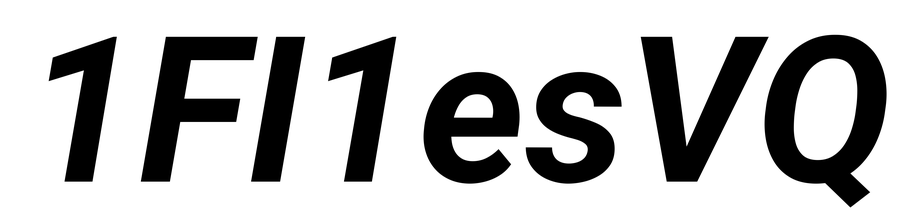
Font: Roboto-Italic_Bold_Italic